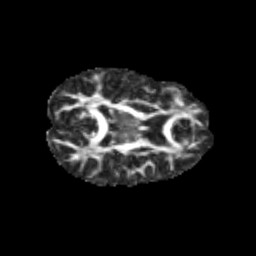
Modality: FA
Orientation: axial
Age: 10
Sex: female
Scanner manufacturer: siemens
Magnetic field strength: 3 T
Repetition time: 3.8 s
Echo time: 0.07 s